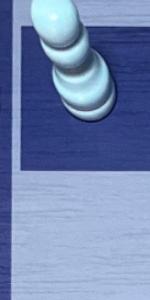
Label: Empty